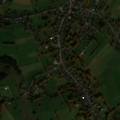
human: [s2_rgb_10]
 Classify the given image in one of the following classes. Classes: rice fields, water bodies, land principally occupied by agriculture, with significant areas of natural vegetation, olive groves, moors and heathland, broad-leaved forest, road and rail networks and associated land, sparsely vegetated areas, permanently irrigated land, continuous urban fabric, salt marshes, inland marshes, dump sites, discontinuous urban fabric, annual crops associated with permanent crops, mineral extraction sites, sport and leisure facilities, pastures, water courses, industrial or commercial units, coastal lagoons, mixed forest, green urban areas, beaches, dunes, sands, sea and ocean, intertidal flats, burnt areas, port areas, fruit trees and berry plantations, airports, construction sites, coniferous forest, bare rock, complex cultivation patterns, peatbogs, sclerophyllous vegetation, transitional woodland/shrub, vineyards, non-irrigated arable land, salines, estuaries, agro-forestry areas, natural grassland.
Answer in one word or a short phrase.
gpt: discontinuous urban fabric, pastures